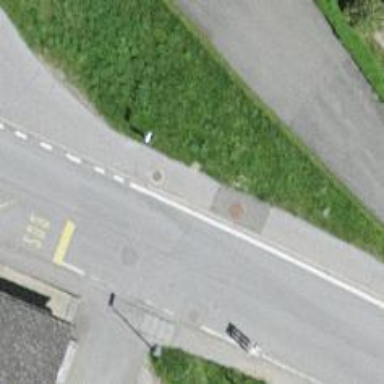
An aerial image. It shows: Bus stop with platform for public transport.